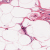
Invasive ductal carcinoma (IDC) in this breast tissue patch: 0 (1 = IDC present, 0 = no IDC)